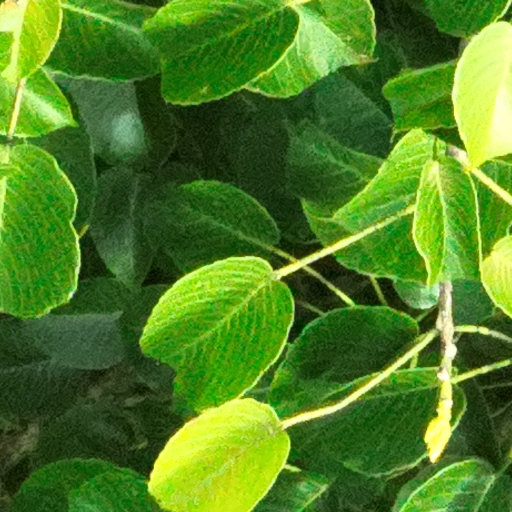
Species: Hura crepitans
GBIF accepted scientific name: Hura crepitans
Crown area (m\u00b2): 427.248